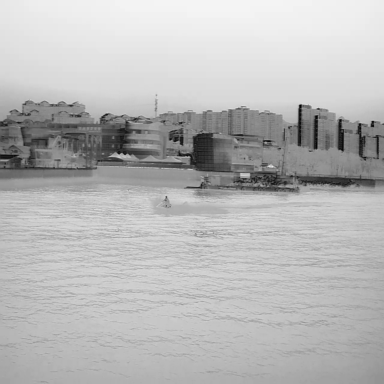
There is a canoe in the infrared image.